Question: I added dependency for 'spring-boot-starter-data-jpa' and 'spring-boot-starter-jdbc'. And I get problem: "Failed to read artifact descriptor..."

I downloaded jars and added manually in folder where are all dependency and I added like Referenced Libraries, but didn't help.
Can someone help me?
This is part of pom.xml:
'''
<parent>
<groupId>org.springframework.boot</groupId>
<artifactId>spring-boot-starter-parent</artifactId>
<version>1.5.2.RELEASE</version>
<relativePath/> <!-- lookup parent from repository -->
</parent>
<dependency>
<groupId>org.springframework.boot</groupId>
<artifactId>spring-boot-starter-jdbc</artifactId>
</dependency>
<dependency>
<groupId>org.springframework.boot</groupId>
<artifactId>spring-boot-starter-data-jpa</artifactId>
</dependency>
'''
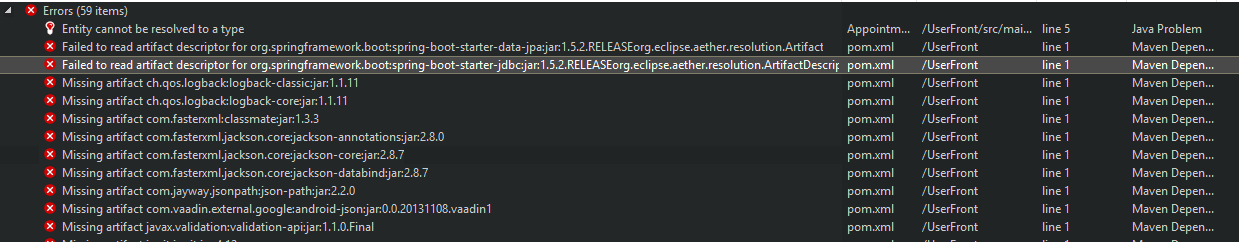
Answer: Downloading the jars and adding manually will not add the dependencies and child dependecies. Also the pom would not have been updated.
Try deleting the following folders
'''
org.springframework.boot:spring-boot-starter-jdbc
org.springframework.boot:spring-boot-starter-data-jpa
'''
from your maven repository(.m2) and refresh the maven project(ALT + F5).
Then u get can get the actual error(if exists) which u can post it here.